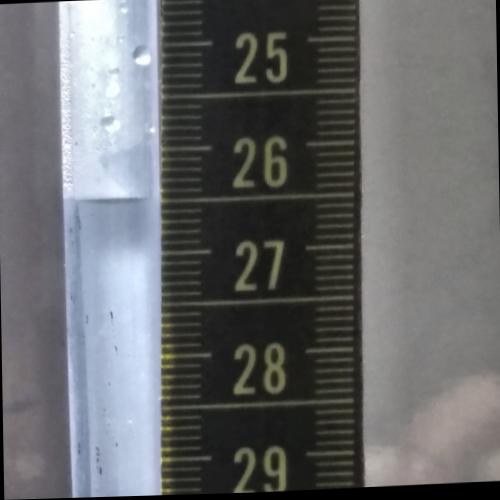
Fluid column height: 26.5 cm